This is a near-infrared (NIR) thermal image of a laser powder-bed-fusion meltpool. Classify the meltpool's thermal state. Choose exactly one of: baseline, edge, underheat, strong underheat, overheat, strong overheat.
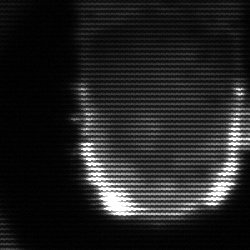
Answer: baseline